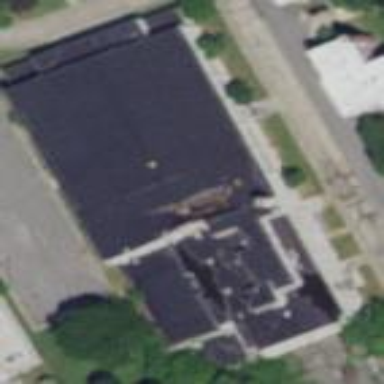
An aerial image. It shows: Building.